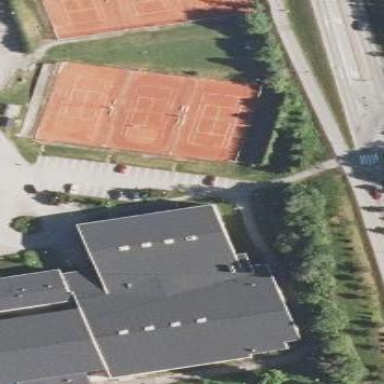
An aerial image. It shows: Sports center building.